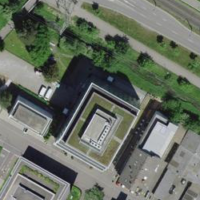
EUNIS habitat code: 54
Species observed at this site:
Urtica dioica